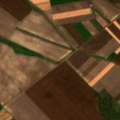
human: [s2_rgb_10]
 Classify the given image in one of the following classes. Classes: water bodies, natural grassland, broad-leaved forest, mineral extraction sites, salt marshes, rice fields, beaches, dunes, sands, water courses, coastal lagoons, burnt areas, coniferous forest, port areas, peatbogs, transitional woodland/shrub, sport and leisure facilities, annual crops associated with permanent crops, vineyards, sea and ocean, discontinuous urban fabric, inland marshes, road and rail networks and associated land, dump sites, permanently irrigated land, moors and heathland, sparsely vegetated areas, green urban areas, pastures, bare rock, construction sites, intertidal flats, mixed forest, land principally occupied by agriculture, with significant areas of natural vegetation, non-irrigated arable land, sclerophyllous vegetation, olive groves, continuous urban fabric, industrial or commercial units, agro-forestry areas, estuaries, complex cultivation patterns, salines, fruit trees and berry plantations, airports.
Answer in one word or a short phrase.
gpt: non-irrigated arable land